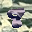
Label: 8